Question:
'''
$(document).ready(function() {
chart1 = new Highcharts.Chart({
chart: {
renderTo: 'QueryResultsChart',
type: 'bar'
},
title: {
text: 'Production History'
},
xAxis: {
title: {
text: 'Production Day'
},
type: 'datetime'
},
yAxis: {
title: {
text: 'Gross Production'
}
},
series: [{
name: 'Data',
data: []
}]
});
chart1.series[0].setData(". json_encode($aChartData) .");
});
'''
The data is there an correct, it's just showing my xAxis on the yAxis for some reason...
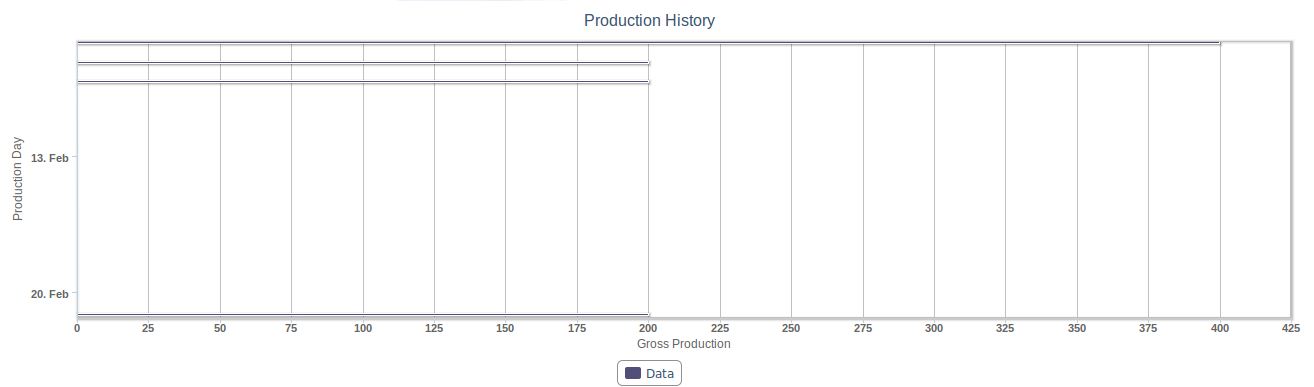
Answer: Vertical bar charts are called 'column''s in Highchart.
Change this:
'''
type: 'column' //was 'bar' previously'
'''
See example here: <URL>